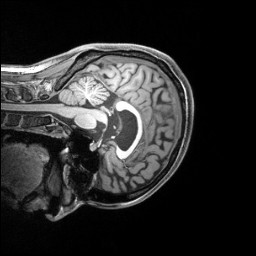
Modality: T1w
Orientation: sagittal
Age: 22
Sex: female
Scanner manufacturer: siemens
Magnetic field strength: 3 T
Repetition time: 2.4 s
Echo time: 0.00219 s